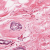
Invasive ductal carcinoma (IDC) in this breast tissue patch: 0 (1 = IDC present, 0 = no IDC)